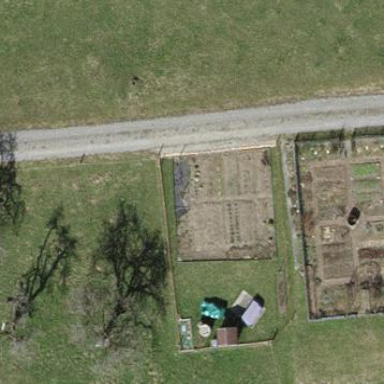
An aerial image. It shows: Allotments area.